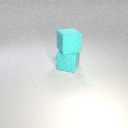
large cyan rubber cube above large cyan rubber cube